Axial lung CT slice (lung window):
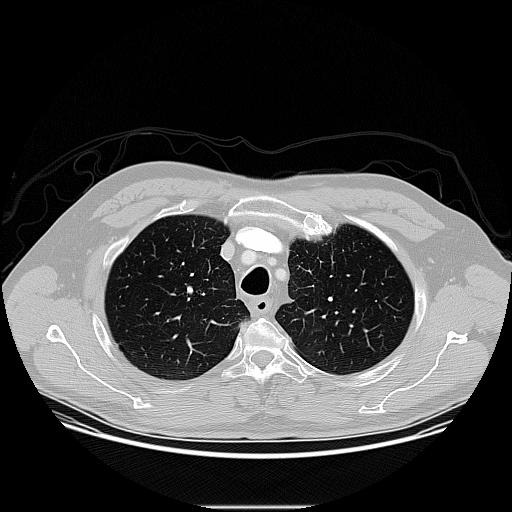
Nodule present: no